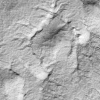
Atmospheric dust classification: not_dusty